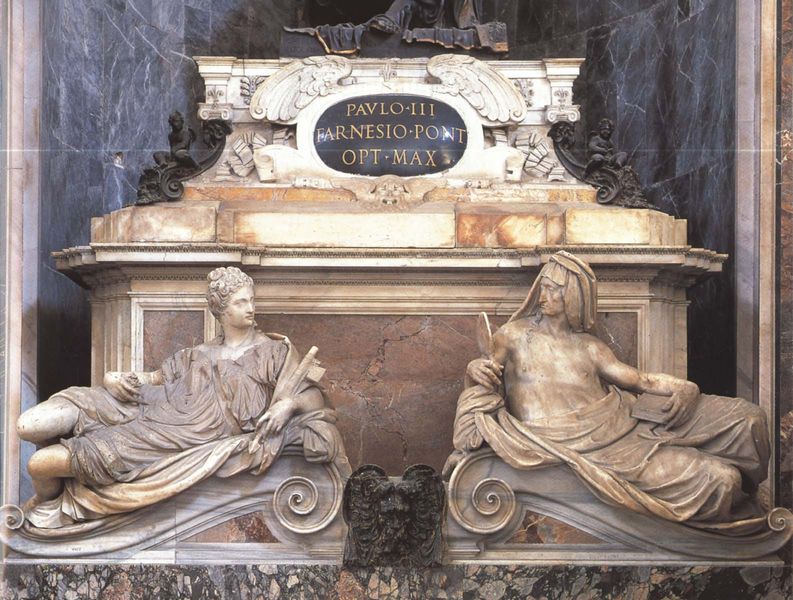
Titel: Grabmal von Papst Paul III. Farnese
Künstler: Guglielmo della Porta
Standort: Rom, S. Pietro (EU - I - Latium)
Schlagwörter: church, hat, king, pope, robes, women, black, face, figures, gray, grey, woman, mirror, brown, greek, man, nude, roman, stone, metal, night, curls, faces, writing, monument, photo, sculpture, statue, drapery, marble, italy, human, toga, inscription, symmetry, statues, max, book, lying, bronze, humans, carving, ionic, arrow, lion, recline, latin, photography, reclining, grave, text, sculptures, farnese, fernese, diana, queen, tomb, hunter, power, axe, pont, capitals, michelangelo, acanthus, carved, bronse, laying, memorial, sarcophagus, scribe, insign, guys, effigy, reclined, pavlo, farnesio, opt, opt-mac, opt-max, paulo, third, pavlo iii, farnesio point, st peters, pope paul iii, paul ii, paul iii